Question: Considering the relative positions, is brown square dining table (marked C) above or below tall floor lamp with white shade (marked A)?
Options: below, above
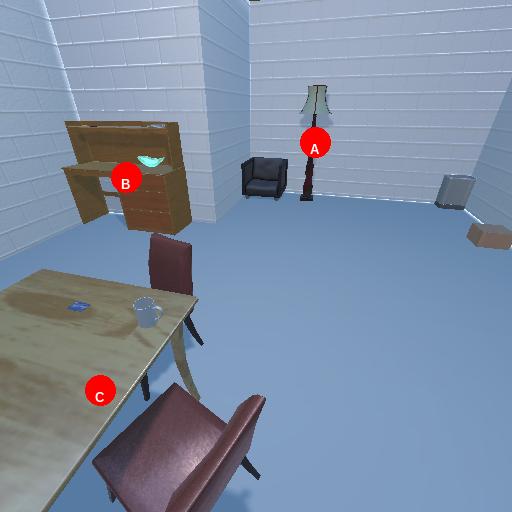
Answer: below